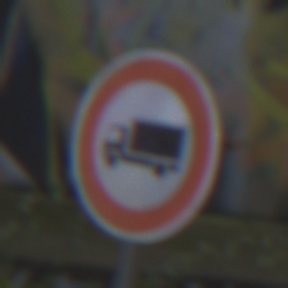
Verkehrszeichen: VerbotFuerKraftfahrzeugeUeberDreiKommaFuenfTonnen
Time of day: MorningAfternoon
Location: Outdoor (Urban)
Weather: PartlyCloudy
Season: NotSpecified
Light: Natural